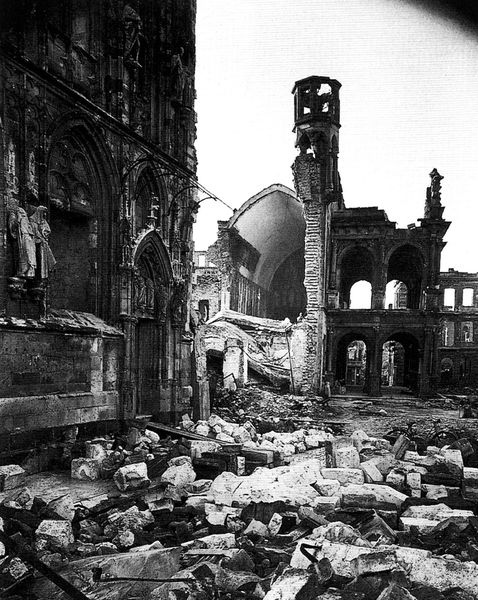
Titel: Köln, Rathaus
Standort: Köln (EU - D - NRW)
Schlagwörter: himmel, schatten, weiß, fenster, schwarz, haus, alt, jung, stein, steine, tod, kirche, figur, gotik, turm, skulptur, bogen, fassade, geröll, schutt, krieg, trümmer, zerstörung, tor, foto, fotografie, eingang, ruine, schwarz-weiß, kaputt, spitzbogen, basilika, figut, nachkriegszeit, grausam, satue